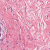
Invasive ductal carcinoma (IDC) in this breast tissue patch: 0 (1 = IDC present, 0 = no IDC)